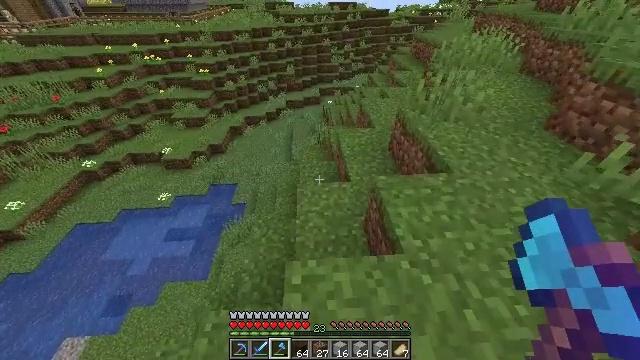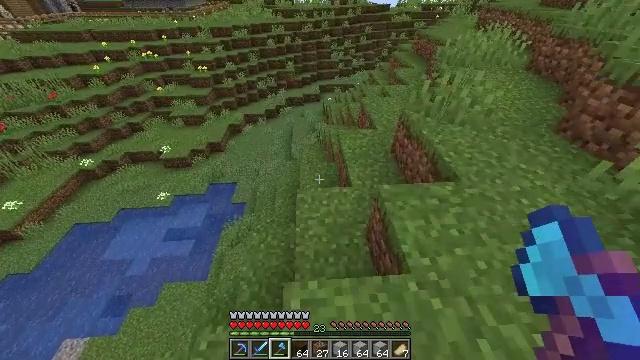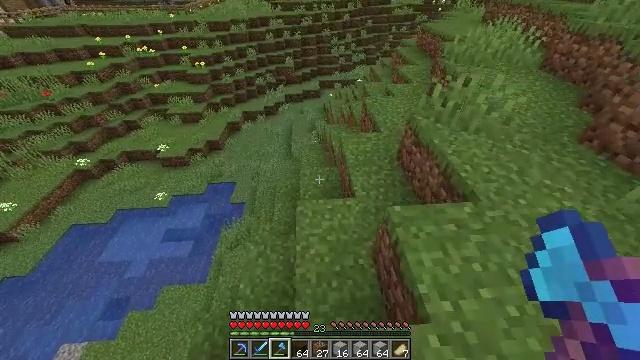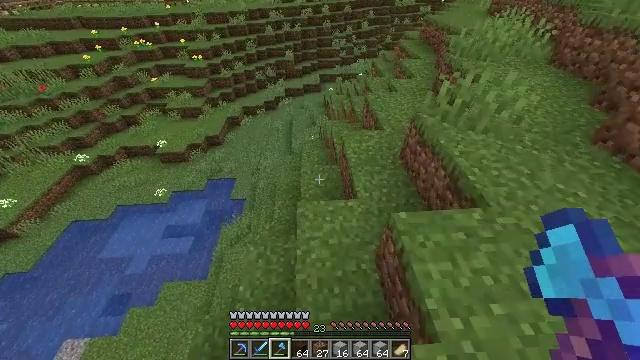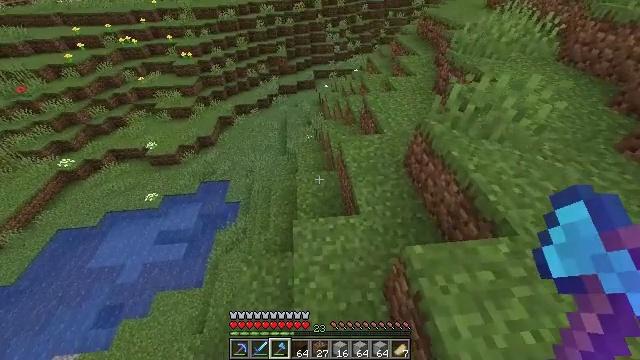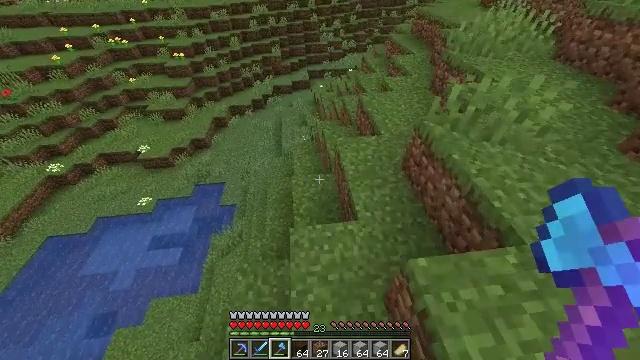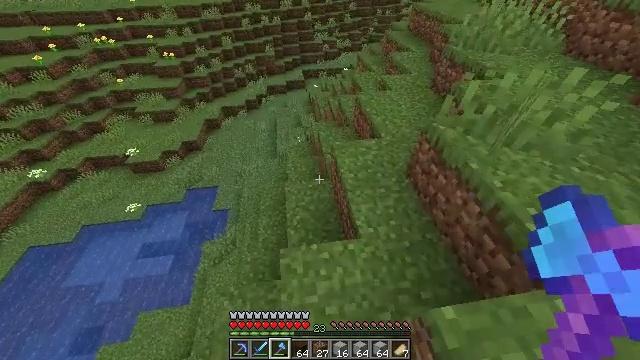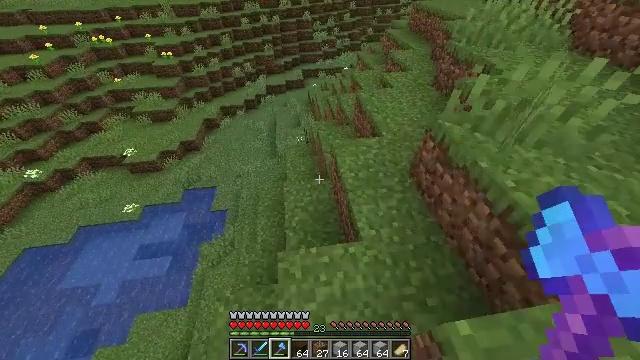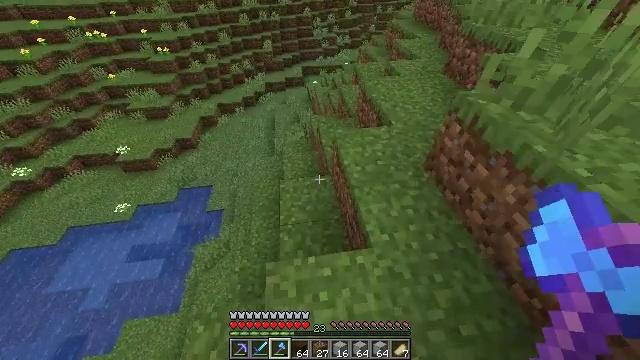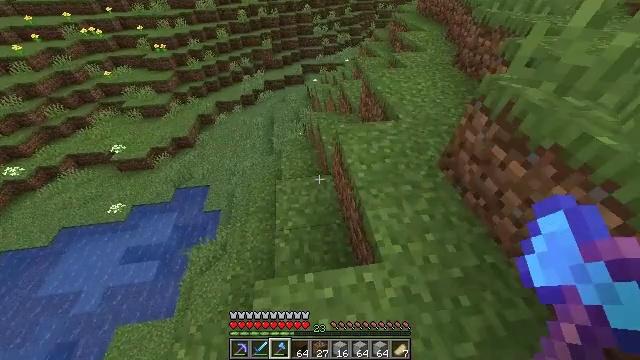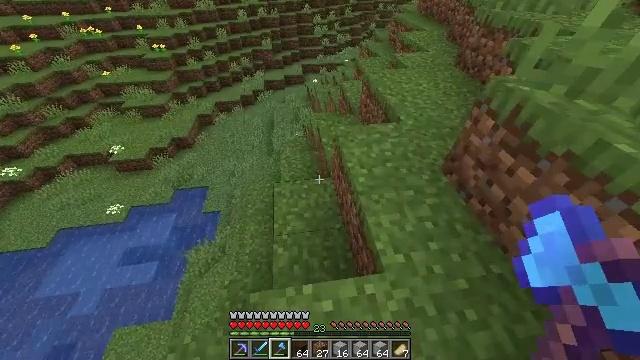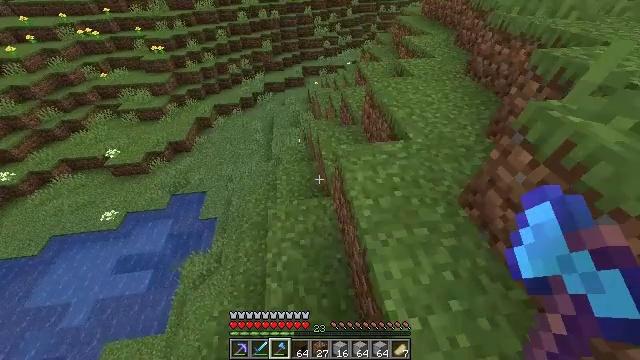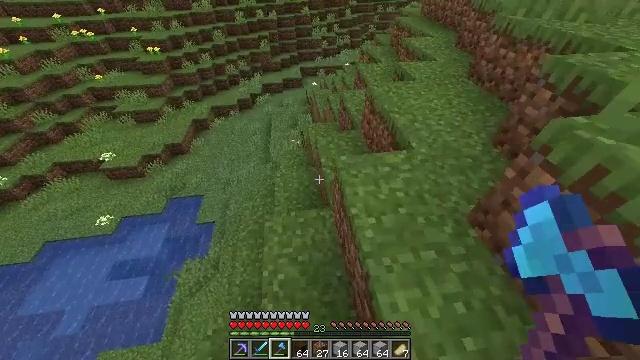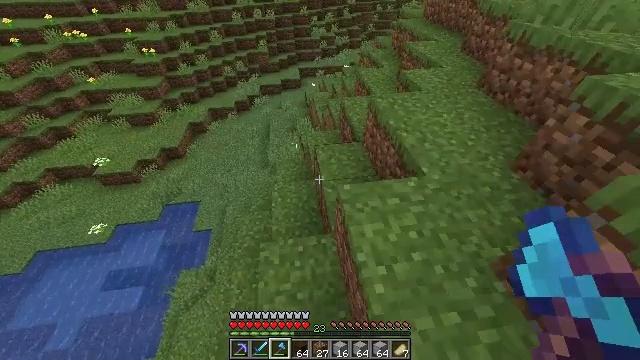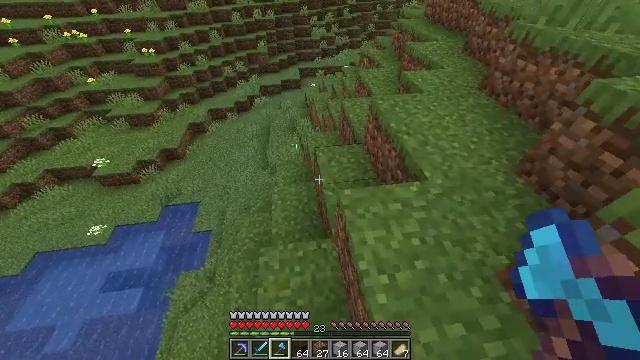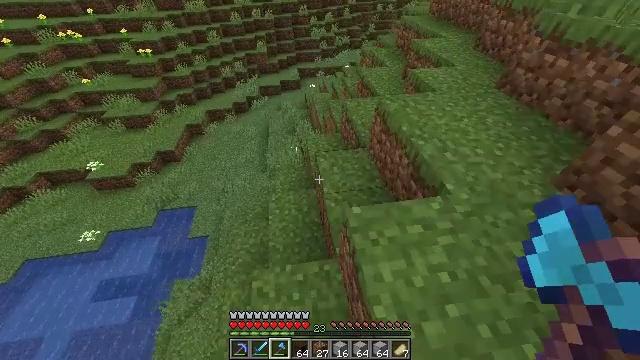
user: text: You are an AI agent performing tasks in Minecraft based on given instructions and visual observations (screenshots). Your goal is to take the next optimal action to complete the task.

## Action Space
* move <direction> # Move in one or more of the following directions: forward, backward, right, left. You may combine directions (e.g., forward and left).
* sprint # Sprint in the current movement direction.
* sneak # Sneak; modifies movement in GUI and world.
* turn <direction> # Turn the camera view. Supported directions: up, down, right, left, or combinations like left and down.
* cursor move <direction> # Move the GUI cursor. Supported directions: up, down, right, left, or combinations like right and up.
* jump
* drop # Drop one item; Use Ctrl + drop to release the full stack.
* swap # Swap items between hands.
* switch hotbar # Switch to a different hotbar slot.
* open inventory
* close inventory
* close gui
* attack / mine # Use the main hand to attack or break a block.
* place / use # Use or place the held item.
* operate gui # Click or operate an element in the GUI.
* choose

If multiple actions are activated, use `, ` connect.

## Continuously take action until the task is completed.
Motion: motion action
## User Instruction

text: Collect the grass block using a shovel.
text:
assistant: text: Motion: move forward, sprint
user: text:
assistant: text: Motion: move forward, sprint, turn down
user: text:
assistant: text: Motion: move forward, turn down
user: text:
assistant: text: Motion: move forward, turn right and down
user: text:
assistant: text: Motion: move forward, turn right
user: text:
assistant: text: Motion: move forward, sprint, turn right
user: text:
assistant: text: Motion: move forward, sprint
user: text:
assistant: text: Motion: move forward, sprint
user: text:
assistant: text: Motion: move forward, sprint
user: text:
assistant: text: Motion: move forward, sprint
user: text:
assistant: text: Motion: move forward
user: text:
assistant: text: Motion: move forward
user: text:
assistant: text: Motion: move forward
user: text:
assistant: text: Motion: move forward
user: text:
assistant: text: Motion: move forward, sprint
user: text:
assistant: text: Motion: move forward, sprint
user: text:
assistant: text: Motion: move forward, sprint
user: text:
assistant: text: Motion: move forward, sprint
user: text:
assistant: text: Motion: move forward
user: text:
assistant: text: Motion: move forward, turn left
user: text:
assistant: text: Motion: move forward, turn left
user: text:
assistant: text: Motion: move forward
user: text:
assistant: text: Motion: move forward, sprint
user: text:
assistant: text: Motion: move forward, sprint
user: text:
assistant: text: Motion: move forward, sprint
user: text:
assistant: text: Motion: move forward, sprint
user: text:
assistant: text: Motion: move forward
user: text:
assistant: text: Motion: move forward
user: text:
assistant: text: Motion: move forward
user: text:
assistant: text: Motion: move forward, sprint